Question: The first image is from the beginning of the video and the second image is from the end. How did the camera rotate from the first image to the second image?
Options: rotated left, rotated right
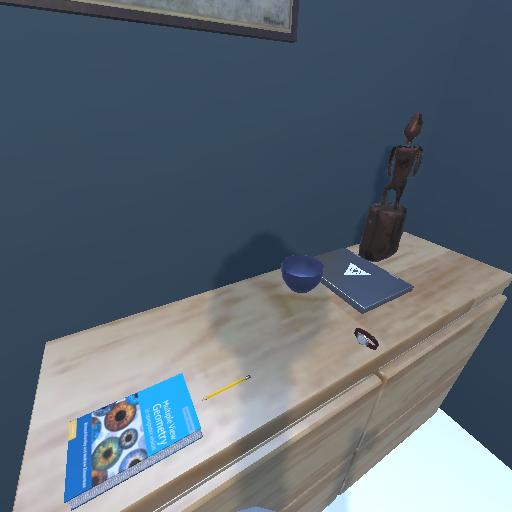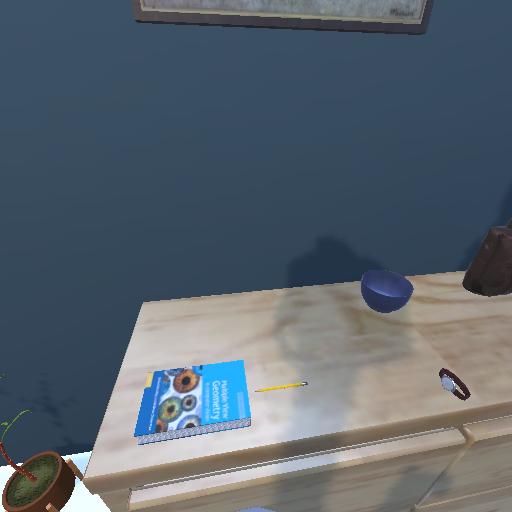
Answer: rotated left